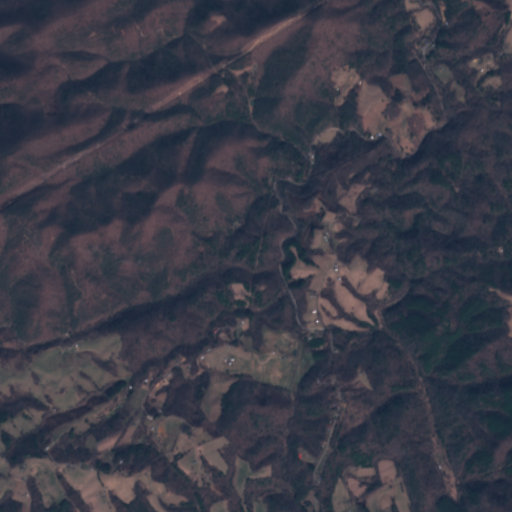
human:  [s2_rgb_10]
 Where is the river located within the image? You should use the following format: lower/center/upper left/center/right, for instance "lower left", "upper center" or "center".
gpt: The river is located in the upper right of the image.
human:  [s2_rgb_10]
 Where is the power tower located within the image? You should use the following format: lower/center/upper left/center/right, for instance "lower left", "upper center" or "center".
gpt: There is no power tower in the image.